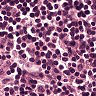
Metastatic tissue present: no